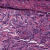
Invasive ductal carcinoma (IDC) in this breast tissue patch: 1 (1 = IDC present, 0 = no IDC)